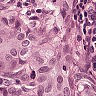
Metastatic tissue present: yes